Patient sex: F
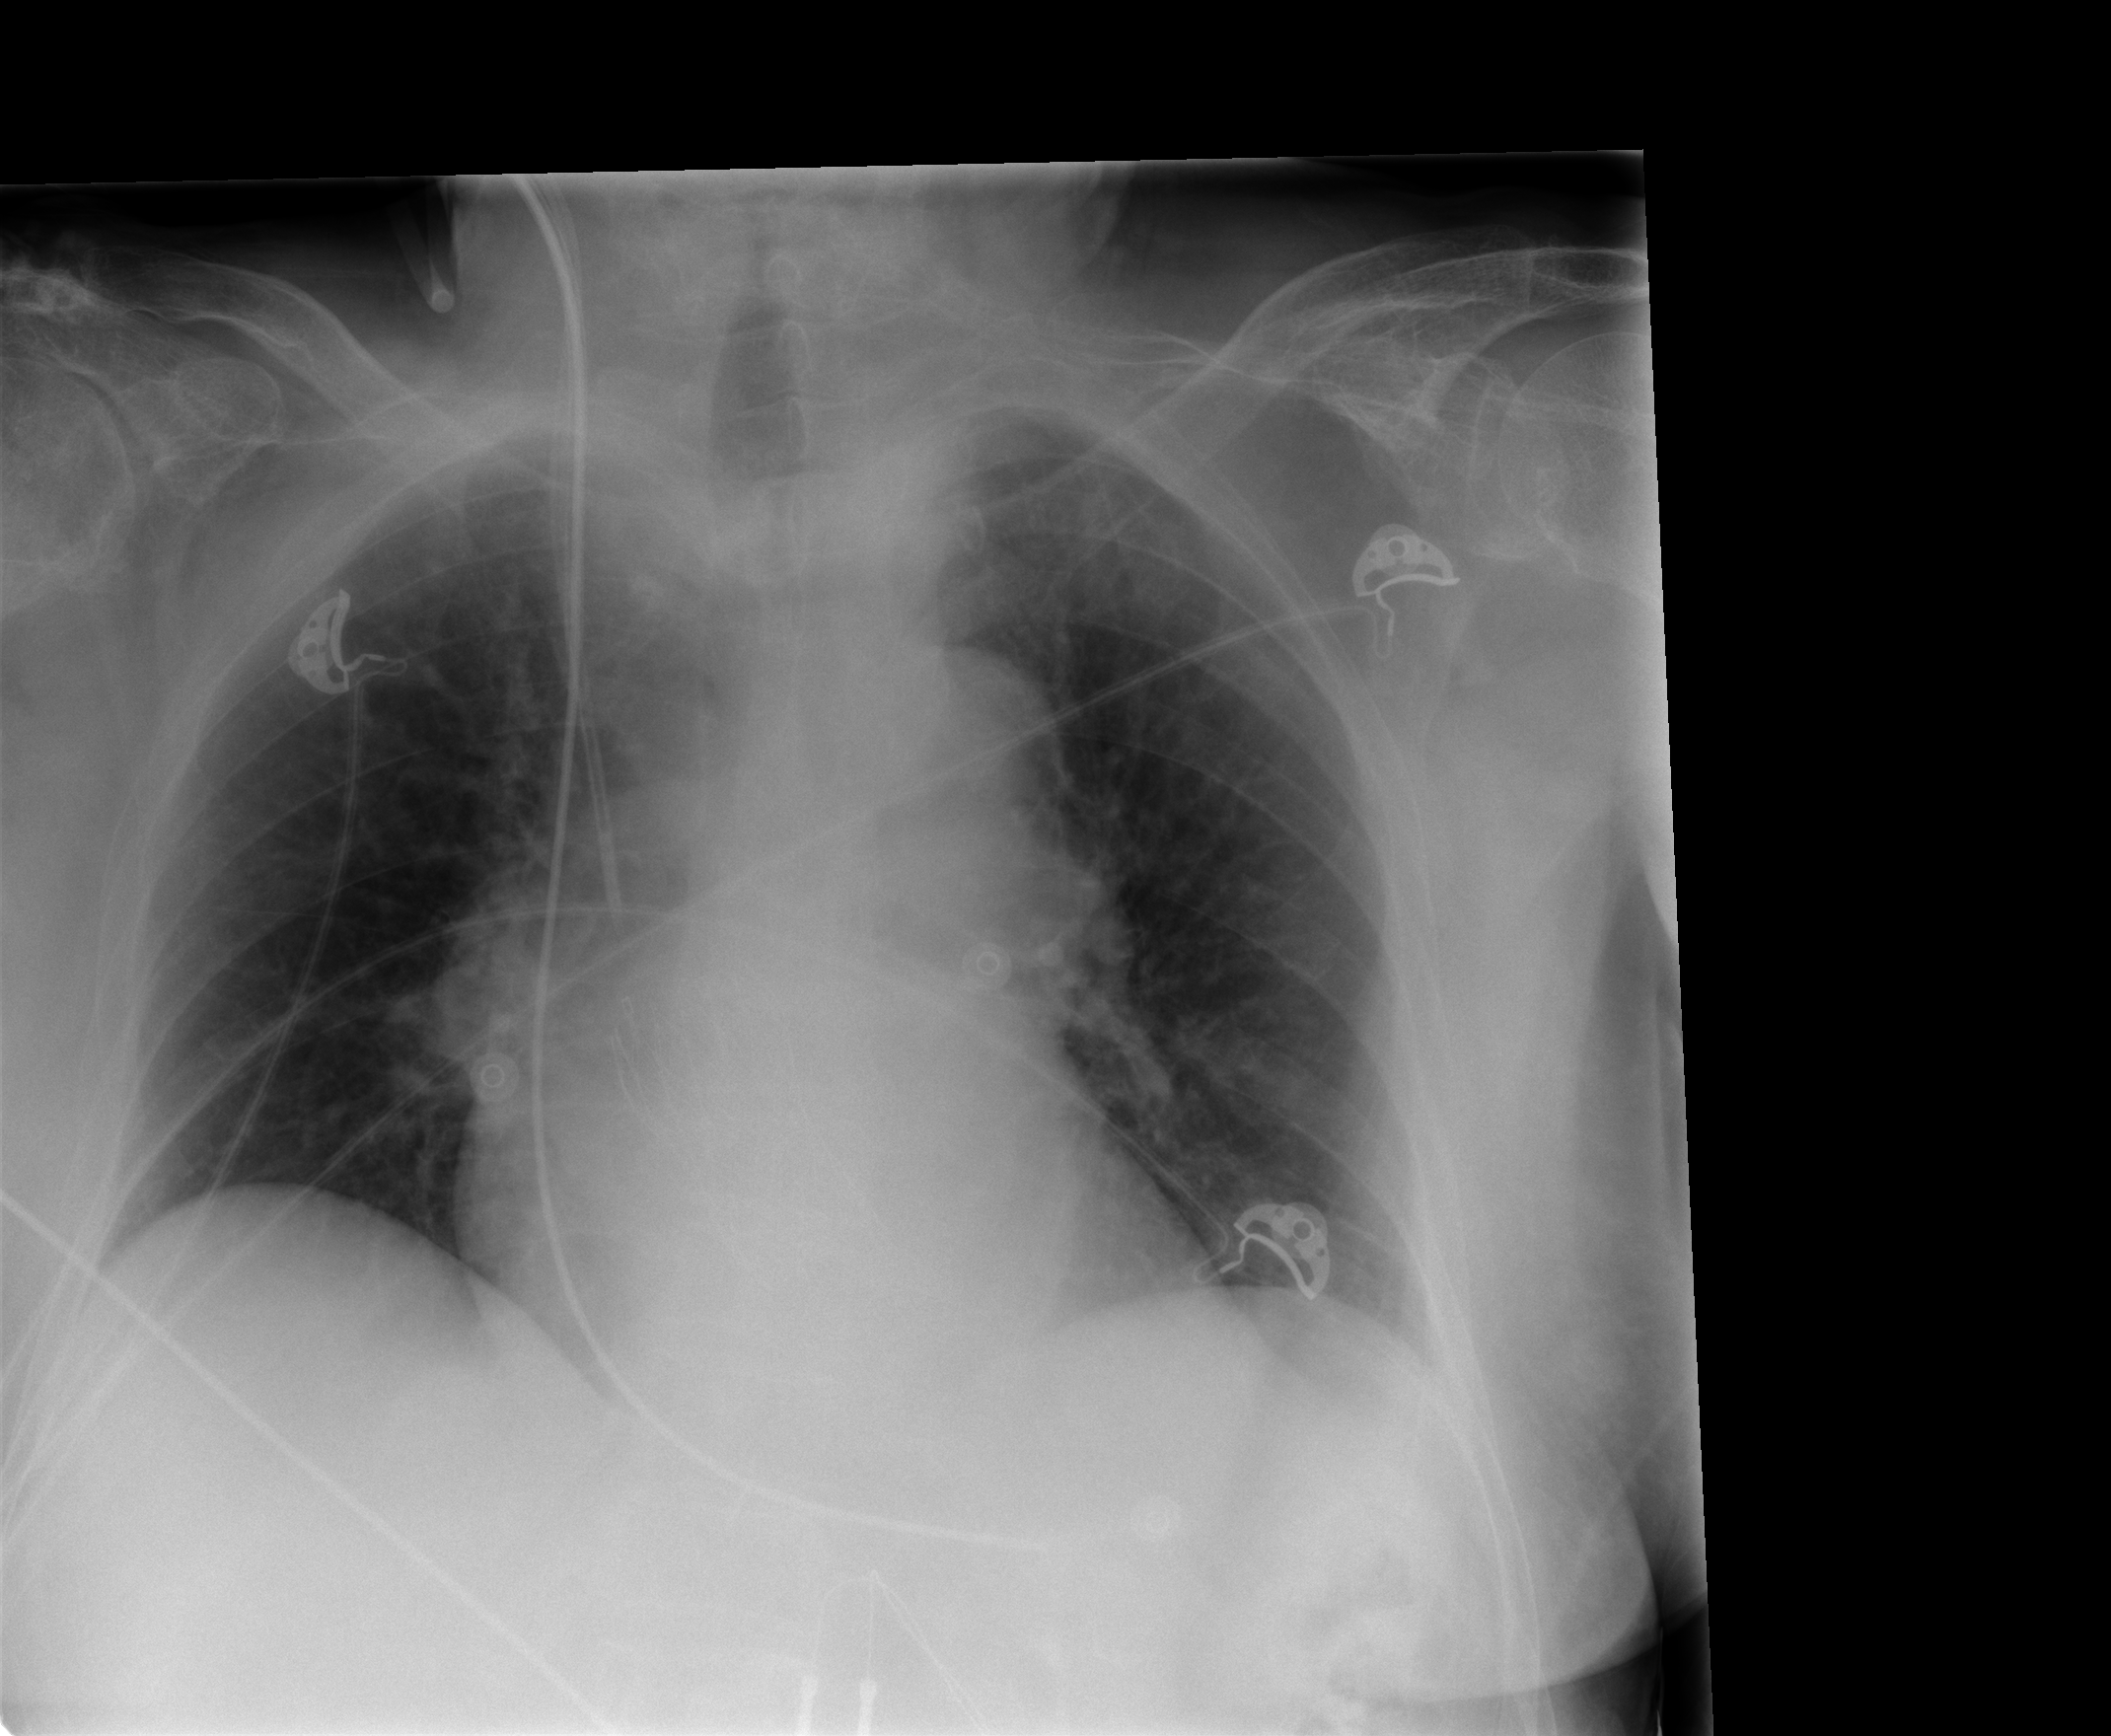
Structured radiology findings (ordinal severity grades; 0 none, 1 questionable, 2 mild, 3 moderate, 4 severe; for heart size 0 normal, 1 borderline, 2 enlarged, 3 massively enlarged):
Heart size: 2
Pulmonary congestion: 0
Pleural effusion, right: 0
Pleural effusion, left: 0
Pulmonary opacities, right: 0
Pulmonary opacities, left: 0
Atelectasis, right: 0
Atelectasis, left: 1